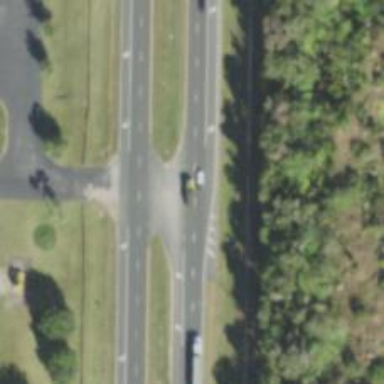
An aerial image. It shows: Trunk link highway with asphalt surface.